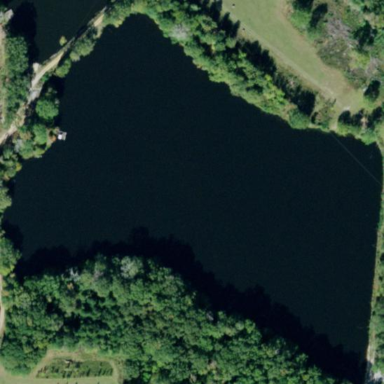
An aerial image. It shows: Reservoir of natural water.